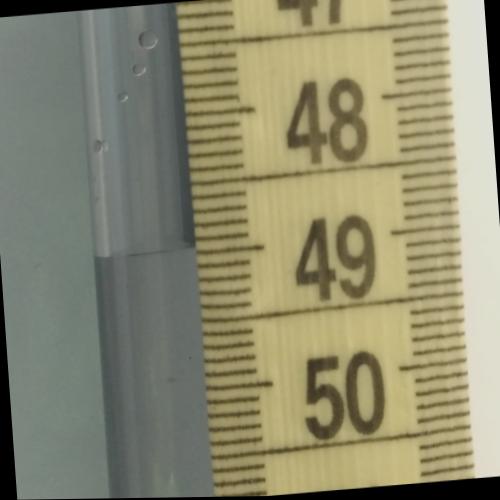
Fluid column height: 49.0 cm